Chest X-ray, AP view. Patient: 38 years old, sex F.
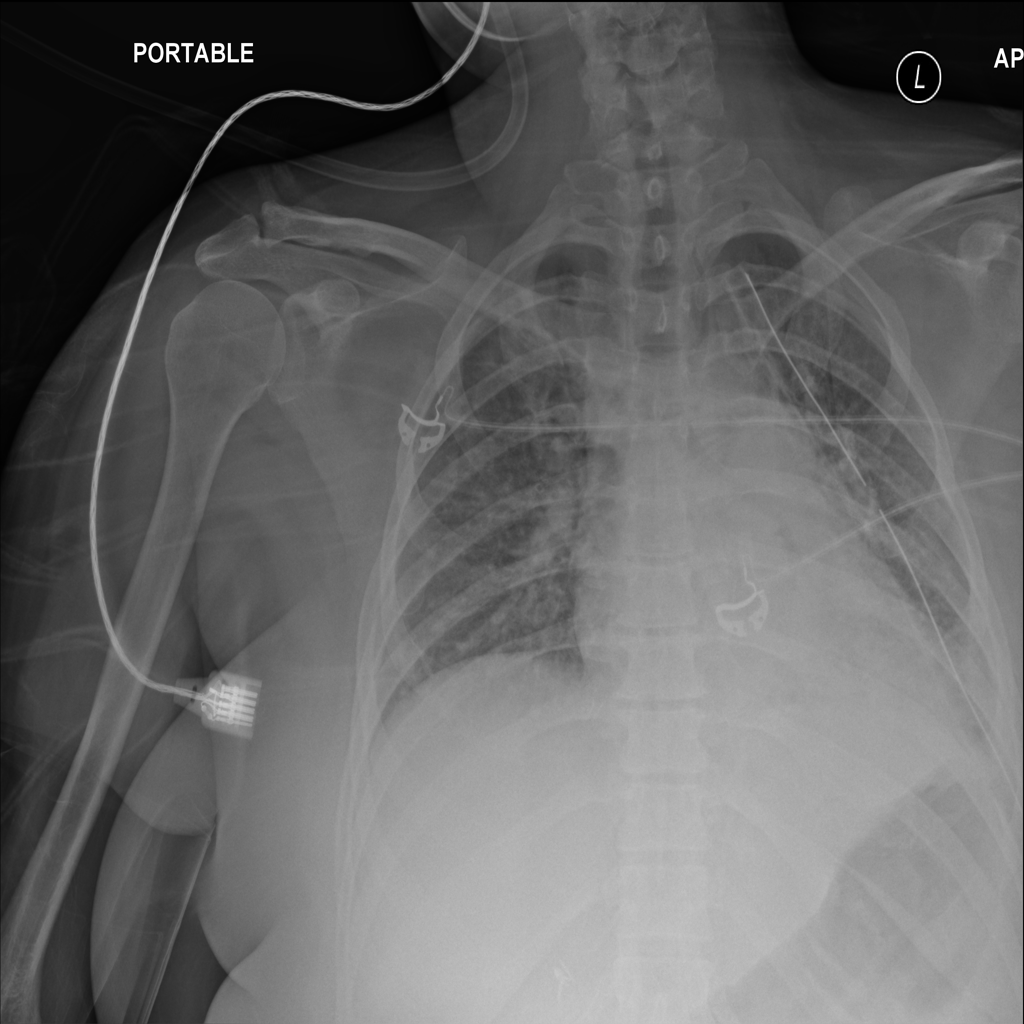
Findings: No Finding